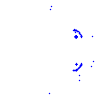
Particle: kaon